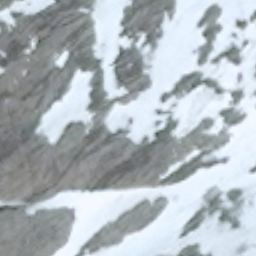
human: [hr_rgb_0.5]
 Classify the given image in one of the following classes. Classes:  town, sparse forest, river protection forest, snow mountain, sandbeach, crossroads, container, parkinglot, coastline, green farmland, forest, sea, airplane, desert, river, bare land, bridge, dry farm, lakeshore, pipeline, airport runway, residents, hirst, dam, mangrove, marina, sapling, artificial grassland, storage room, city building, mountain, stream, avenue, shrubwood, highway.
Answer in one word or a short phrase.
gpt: snow mountain